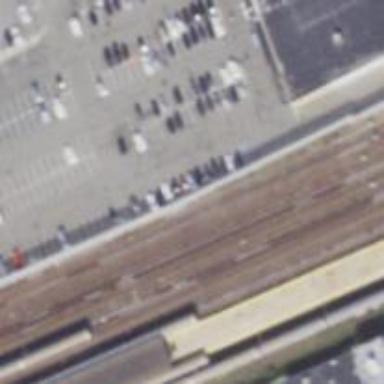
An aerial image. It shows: Railway service station.